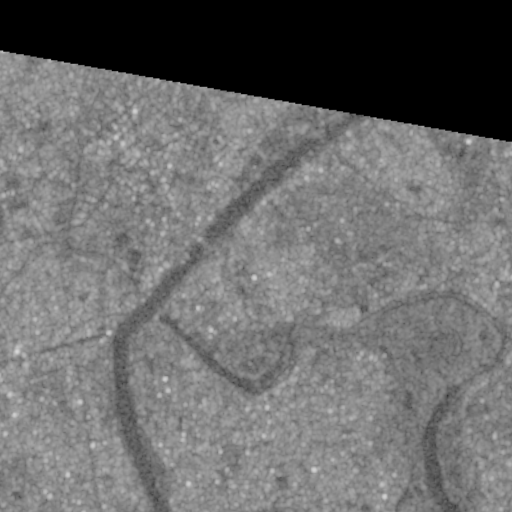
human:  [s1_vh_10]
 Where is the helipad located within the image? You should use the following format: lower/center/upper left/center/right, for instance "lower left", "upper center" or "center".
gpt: The helipad is located in the lower right of the image.
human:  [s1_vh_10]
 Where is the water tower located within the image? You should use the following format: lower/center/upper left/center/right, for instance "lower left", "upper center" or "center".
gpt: The water tower is located in the lower left of the image.
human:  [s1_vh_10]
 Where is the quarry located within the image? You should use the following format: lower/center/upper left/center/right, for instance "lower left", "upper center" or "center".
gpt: There is no quarry in the image.

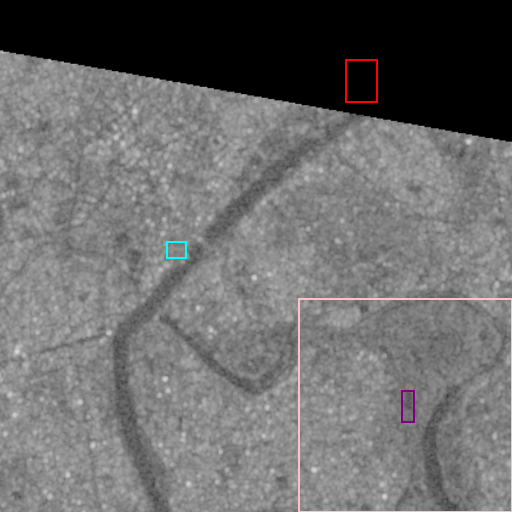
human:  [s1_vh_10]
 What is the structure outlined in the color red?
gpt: The structure outlined in red is a crop field.
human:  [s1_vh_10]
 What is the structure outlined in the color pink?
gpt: The structure outlined in pink is a park.
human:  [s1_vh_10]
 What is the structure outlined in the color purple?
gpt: The structure outlined in purple is a parking lot.
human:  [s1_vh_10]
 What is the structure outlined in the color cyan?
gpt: The structure outlined in cyan is a storage tank.
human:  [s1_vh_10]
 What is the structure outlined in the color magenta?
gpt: There is no magenta outline.